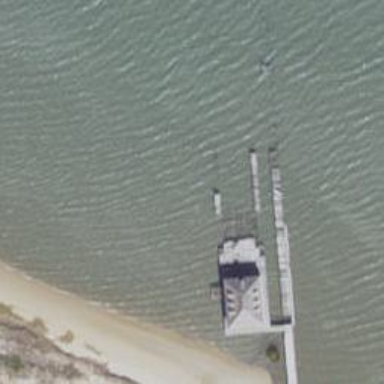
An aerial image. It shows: Man-made pier.